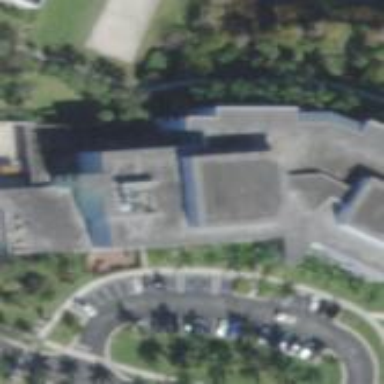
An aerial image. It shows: Research institute office building.